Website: bh-photo
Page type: review-order
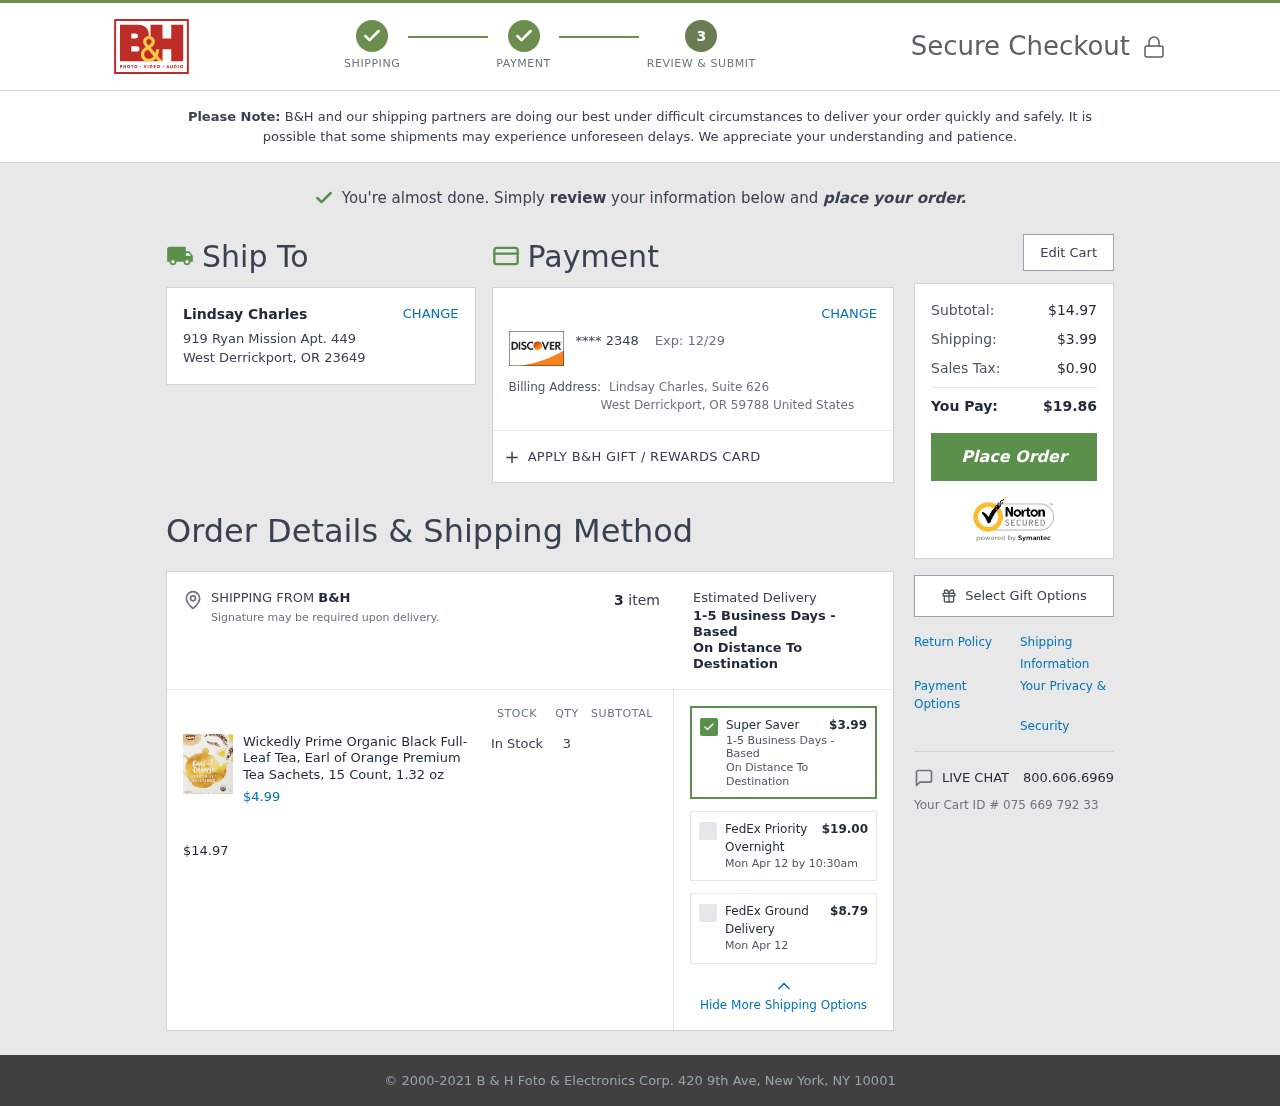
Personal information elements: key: PII_CARD_EXPIRY
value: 12/29
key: PII_CARD_LAST4
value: **** 2348
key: PII_CITY
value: West Derrickport
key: PII_CITY_STATE_ZIP2
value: West Derrickport, OR 59788
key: PII_COUNTRY
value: United States
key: PII_FULLNAME
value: Lindsay Charles
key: PII_FULLNAME2
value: Lindsay Charles
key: PII_POSTCODE
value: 23649
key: PII_STATE_ABBR
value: OR
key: PII_STREET
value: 919 Ryan Mission Apt. 449
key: PII_STREET2
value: Suite 626
Product elements: key: PRODUCT1_NAME
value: Wickedly Prime Organic Black Full-Leaf Tea, Earl of Orange Premium Tea Sachets, 15 Count, 1.32 oz
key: PRODUCT1_PRICE
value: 4.99
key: PRODUCT1_QUANTITY
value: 3
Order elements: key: ORDER_NUM_ITEMS
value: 3
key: ORDER_SUBTOTAL
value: $14.97
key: ORDER_SHIPPING_COST
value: $3.99
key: ORDER_DELIVERY_DATE
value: Mon Apr 12 by 10:30am
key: ORDER_DELIVERY_DATE2
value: Mon Apr 12
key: ORDER_TAX
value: $0.90
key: ORDER_TOTAL
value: $19.86
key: ORDER_ID
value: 075 669 792 33